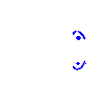
Particle: kaon